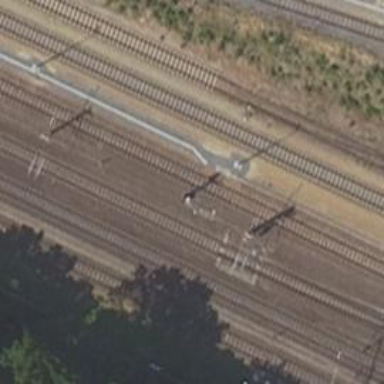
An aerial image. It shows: Railway switch.